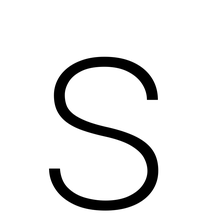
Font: Roboto_ExtraLight